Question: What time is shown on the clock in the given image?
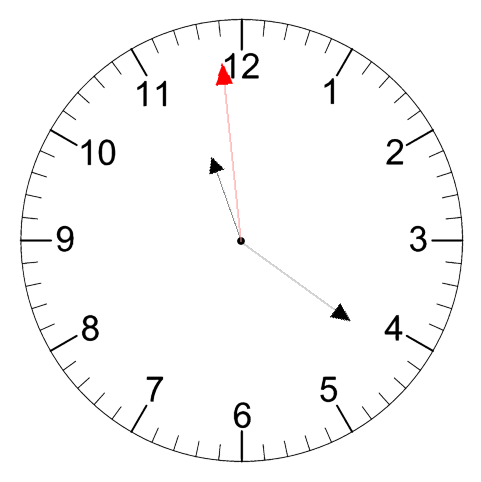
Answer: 11:20:59